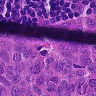
Metastatic tissue present: yes